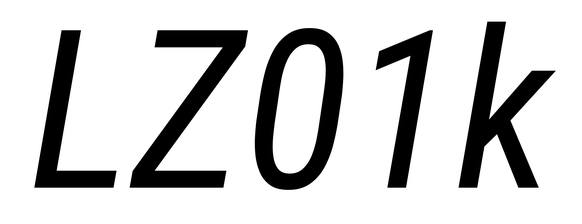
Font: Roboto-Italic_Condensed_Italic